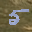
Label: 5